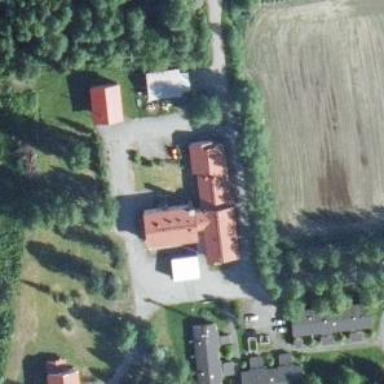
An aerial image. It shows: Residential building.